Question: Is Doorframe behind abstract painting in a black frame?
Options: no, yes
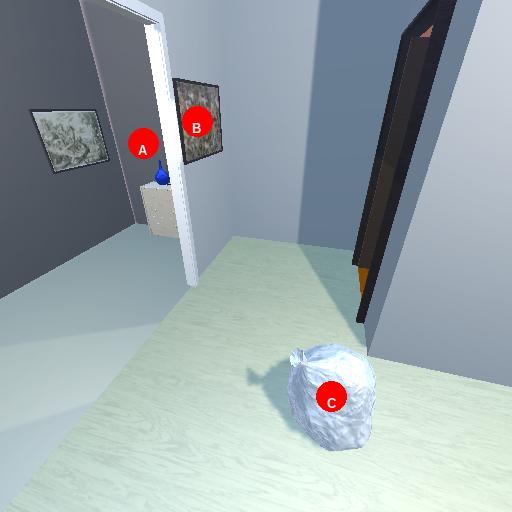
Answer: no